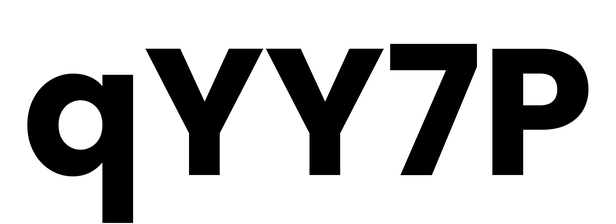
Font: Poppins-Bold